Question: I would like to create a plot, where one can see an alternative ticking of the x-axis, e.g. pi/2, pi, 3pi/2, etc. So far, this works for me only with a rather unhandy code (look at the lines where I create 'pi.halfs', 'pi.fulls' and merge them later into 'vec.expr'):
'''
require (ggplot2)
# Create vectors: breaks and corresponding labels as multiples of pi/2
vec.breaks <- seq(from = pi/2, to = 7*pi/2, by = pi/2)
pi.halfs <- c(paste(expression(pi), "/2"),
paste(seq(from = 3, to = 21, by = 2), "*" , expression(pi), "/2"))
pi.fulls <- c(paste(expression(pi)),
paste(seq(from = 2, to = 11, by = 1), "*" , expression(pi)))
vec.expr <- parse(text = c(rbind(pi.halfs, pi.fulls)))[1:7]
# Create some time and signal
time <- seq(from = 0, to = 4*pi, by = 0.01)
signal <- sin(time)
df <- data.frame(time,signal)
# Now plot the signal with the new x axis labels
fig <- ggplot(data = df, aes(x = time, y = signal)) +
geom_line() +
scale_x_continuous(breaks=vec.breaks, labels=vec.expr)
print(fig)
'''
... resulting in ...

Is anyone aware of an easier approach, where one can change the base of some x-axis labeling in ggplot2, e.g. like here from decimals to multiples of pi? Are there any nice packages, that I missed so far? I found some duplicates of this question, but only in other languages...
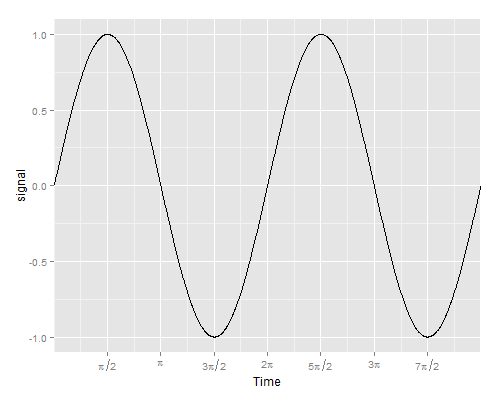
Answer: Here is a function to make fractional labels (maybe a little clunky). It uses 'fractions' from 'MASS' package and allows you to change the multiplier you want to use on the x-axis. You just pass it a symbol (ie. "pi"). If the symbol has a value, the ticks will be scaled by width*value, otherwise just by width.
'''
# Now plot the signal with the new x axis labels
p <- ggplot(data = df, aes(x = time, y = signal)) +
geom_line()
## Convert x-ticks to fractional x-ticks with a symbol multiplier
fracAx <- function(p, symbol, width=0.5) {
require(MASS) # for fractions
val <- tryCatch(eval(parse(text=symbol)), error=function(e) 1)
info <- ggplot_build(p)
xrange <- info[[2]]$ranges[[1]]$x.range/val # get the x-range of figure
vec.breaks <- seq(floor(xrange[1]), ceiling(xrange[2]), by=width)
fracs <- strsplit(attr(fractions(vec.breaks), "fracs"), "/") # convert to fractions
labels <- sapply(fracs, function(i)
if (length(i) > 1) { paste(i[1], "*", symbol, "/", i[2]) }
else { paste(i, "*", symbol) })
p + scale_x_continuous(breaks=vec.breaks*val, labels=parse(text=labels))
}
## Make the graph with pi axis
fracAx(p, "pi")
'''

'''
## Make the graph with e axis, for example
e <- exp(1)
fracAx(p, "e")
'''

'''
## Make the graph with a symbol that has no value
fracAx(p, "theta", width=2)
'''